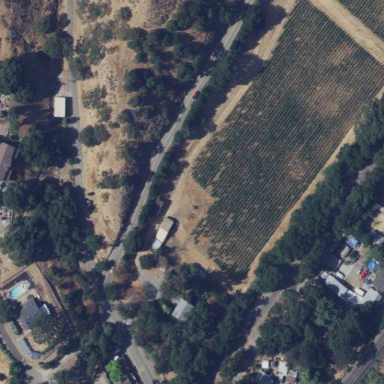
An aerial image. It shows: Vineyard where grapes are grown.